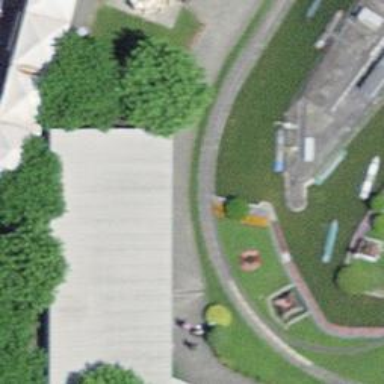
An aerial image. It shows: Miniature railway.